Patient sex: M
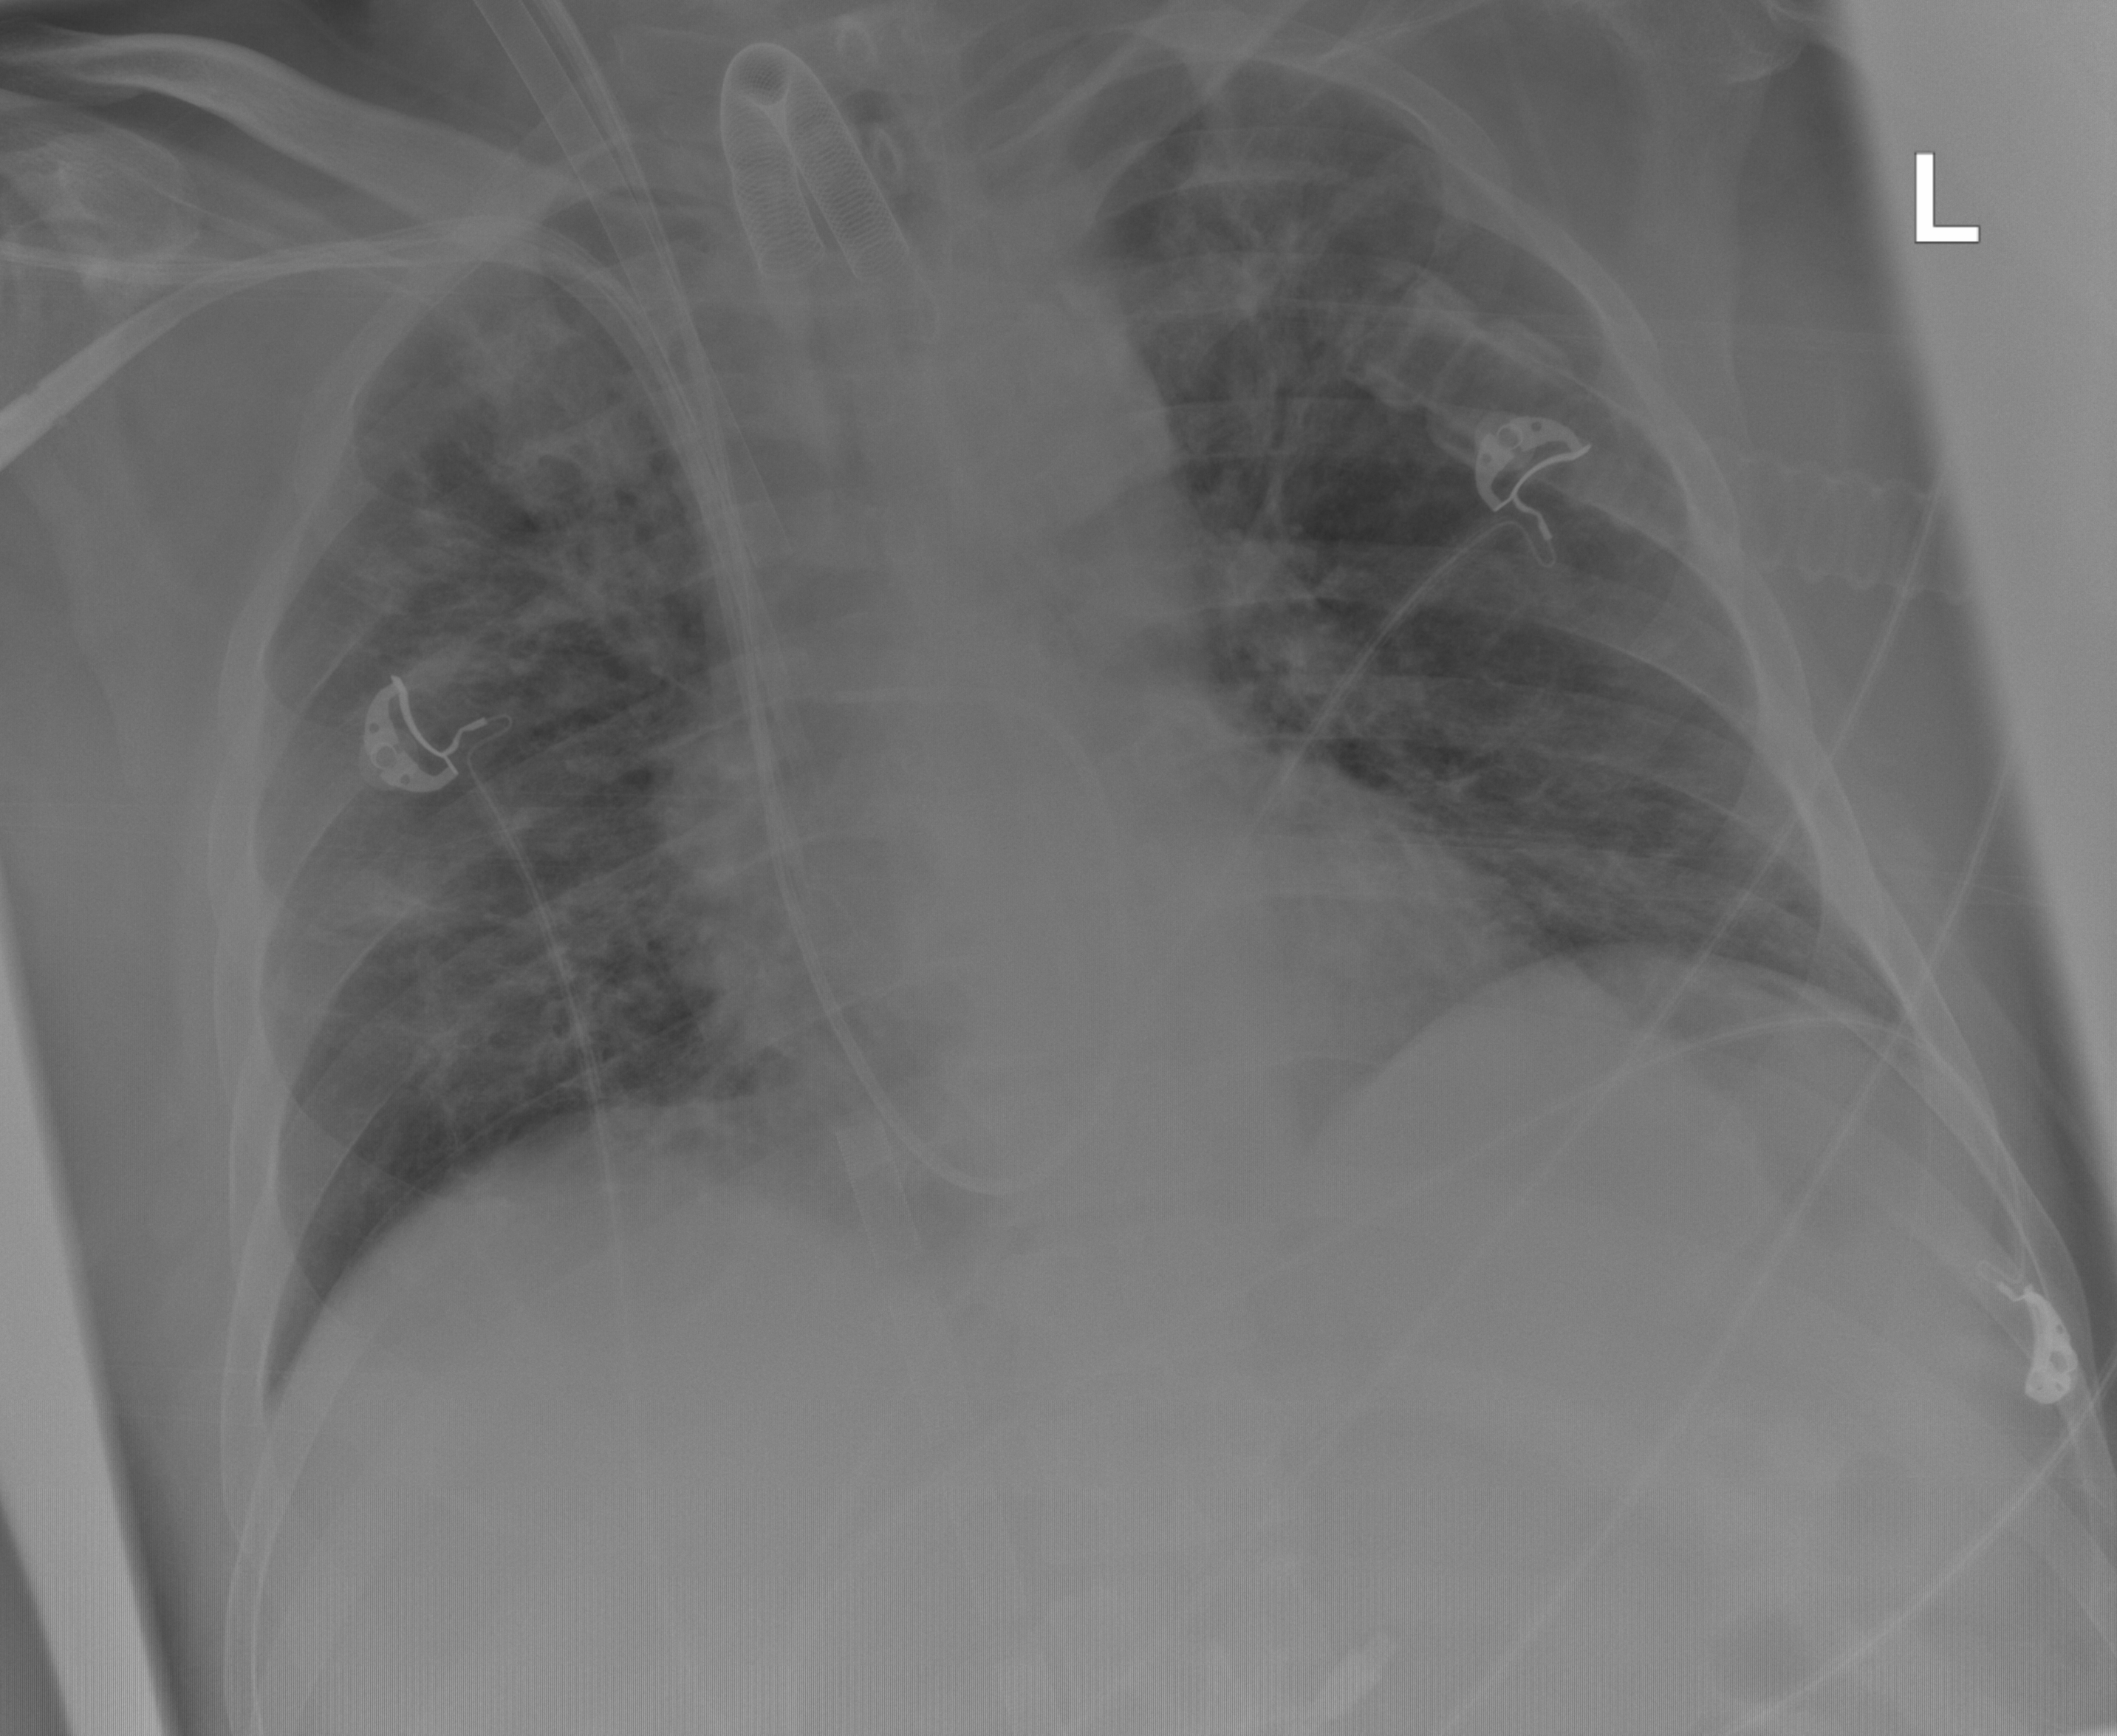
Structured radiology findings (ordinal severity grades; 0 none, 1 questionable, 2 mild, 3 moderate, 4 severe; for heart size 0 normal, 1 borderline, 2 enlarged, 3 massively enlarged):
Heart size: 0
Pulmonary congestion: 2
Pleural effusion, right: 0
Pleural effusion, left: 0
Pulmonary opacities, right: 3
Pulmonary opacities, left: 2
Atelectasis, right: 2
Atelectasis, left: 2